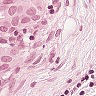
Metastatic tissue present: yes